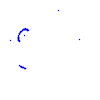
Particle: pion